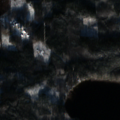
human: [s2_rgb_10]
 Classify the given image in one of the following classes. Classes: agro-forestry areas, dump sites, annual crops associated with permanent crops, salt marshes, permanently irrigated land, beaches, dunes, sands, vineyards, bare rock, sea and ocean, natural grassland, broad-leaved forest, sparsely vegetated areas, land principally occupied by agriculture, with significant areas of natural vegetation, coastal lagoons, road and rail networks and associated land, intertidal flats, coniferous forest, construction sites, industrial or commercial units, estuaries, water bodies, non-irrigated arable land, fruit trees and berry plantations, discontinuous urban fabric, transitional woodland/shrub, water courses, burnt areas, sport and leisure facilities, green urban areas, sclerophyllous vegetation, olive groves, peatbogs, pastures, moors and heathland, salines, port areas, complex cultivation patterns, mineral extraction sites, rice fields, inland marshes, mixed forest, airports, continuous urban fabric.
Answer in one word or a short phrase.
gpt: non-irrigated arable land, coniferous forest, mixed forest, water bodies